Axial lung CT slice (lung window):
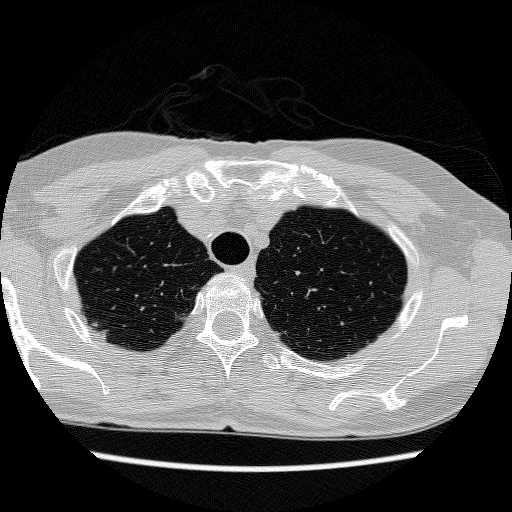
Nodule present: yes
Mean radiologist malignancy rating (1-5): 4